Interaction volume radius: 10 \u00c5
Interaction volume height: 25 \u00c5
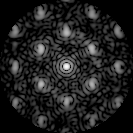
Disorder parameter: 0.4328